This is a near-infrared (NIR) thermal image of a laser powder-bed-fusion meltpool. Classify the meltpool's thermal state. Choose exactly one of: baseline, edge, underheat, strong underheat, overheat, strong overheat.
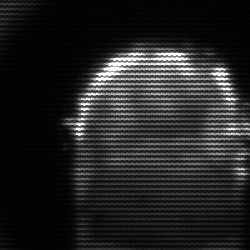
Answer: baseline